Question: I am running ubuntu and in gnuplot, when I execute 'plot "<(awk '...' data.txt)"' part of this command is drawn into the middle of the graph of data. The graph itself is correct, the problem is the text of the command that remains in the output. I could't find anything about other people experiencing residues like this. Does anyone have any idea where to problem might be or where to look for solution?
Code:
'''
plot '<(awk "BEGIN{x=0} /^#previous/ {x++} /^#[^p]/ {x=0} /^[^m#]/ {if(x) print}" ./data.txt)' using 2:3
'''
Source data:
'''
#current
month followed retweeted mentioned replied
Jan 395 29 35 28
Feb 380 28 32 31
#previous
month followed retweeted mentioned replied
Jan 381 30 38 32
Feb 378 25 42 30
Mar 374 28 46 40
Apr 372 29 40 35
May 371 28 35 25
Jun 371 31 37 30
Jul 370 30 34 28
Aug 372 30 35 30
Sep 376 27 35 33
Oct 379 29 42 37
Nov 387 31 40 35
Dec 385 29 33 25
'''
Output:

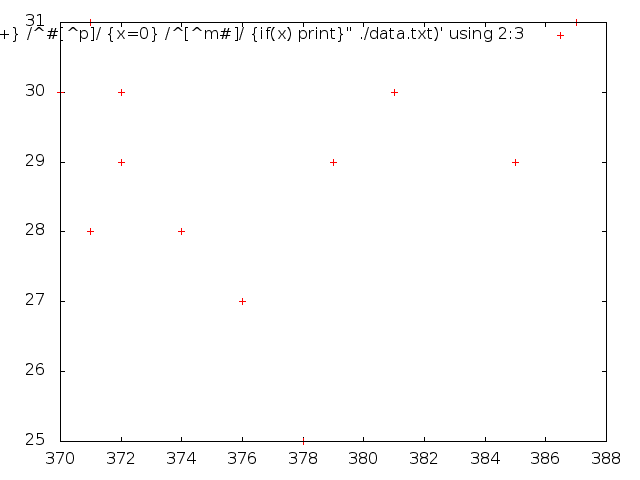
Answer: Use 'notitle' to fix this issue:
'''
plot '< awk "/^#previous/{x=1}/^#[^p]/{x=0}/^[^m#]/&&x" data.txt' u 2:3 notitle
'''